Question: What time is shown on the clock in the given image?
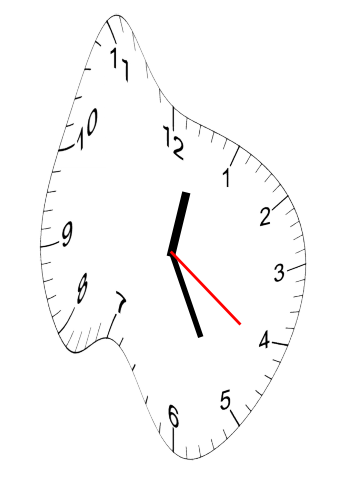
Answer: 12:25:21